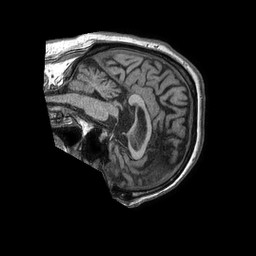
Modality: T1w
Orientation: sagittal
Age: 77
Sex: male
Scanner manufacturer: philips
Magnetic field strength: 1.5 T
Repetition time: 0.007485 s
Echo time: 0.003407 s